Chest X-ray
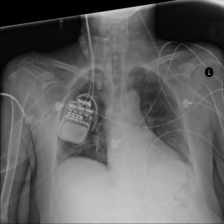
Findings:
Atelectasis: negative
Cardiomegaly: negative
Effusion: negative
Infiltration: negative
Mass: negative
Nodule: negative
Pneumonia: negative
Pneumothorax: negative
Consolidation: negative
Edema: negative
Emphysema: negative
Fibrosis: negative
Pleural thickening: negative
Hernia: negative